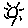
Label: sun